RGB frame:
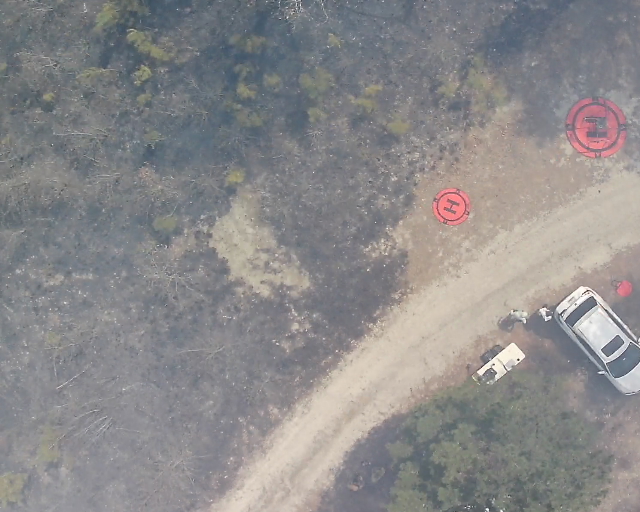
Thermal frame:
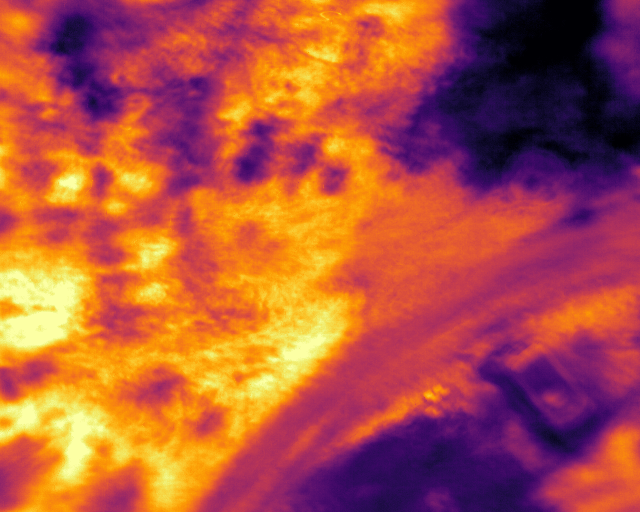
Captured: 2026-02-26 03:39:37
Pixels at or above 80 °C: 0 (fraction of frame: 0)